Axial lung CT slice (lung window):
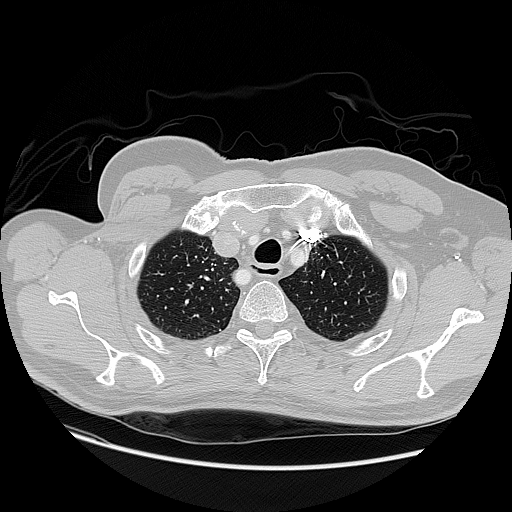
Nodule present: no